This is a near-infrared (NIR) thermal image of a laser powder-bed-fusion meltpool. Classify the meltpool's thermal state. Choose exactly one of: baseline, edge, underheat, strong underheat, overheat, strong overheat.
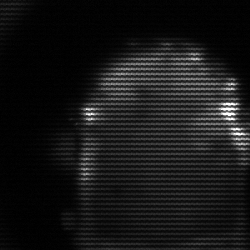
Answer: baseline